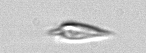
Label: Oxytoxum